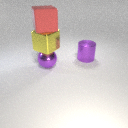
large yellow metal cube below large red rubber cube